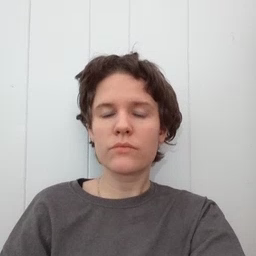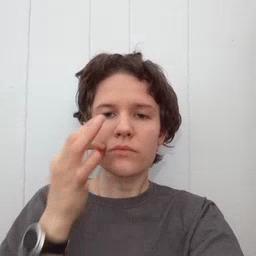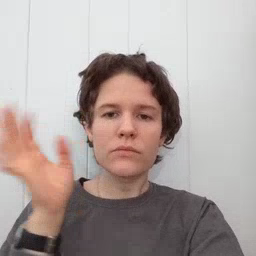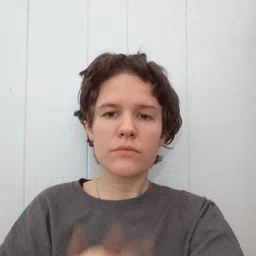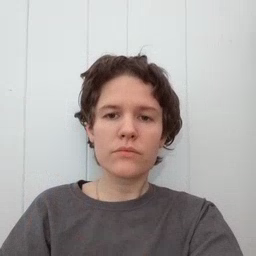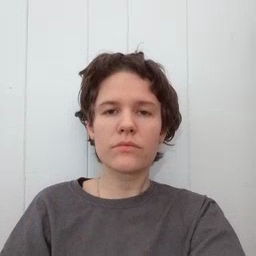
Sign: bee